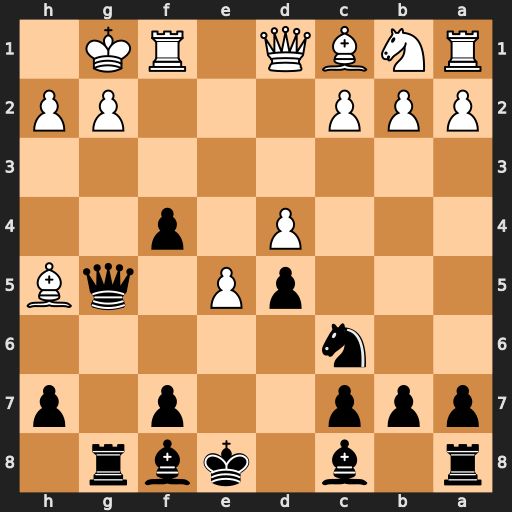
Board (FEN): r1b1kbr1/ppp2p1p/2n5/3pP1qB/3P1p2/8/PPP3PP/RNBQ1RK1
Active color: b
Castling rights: q
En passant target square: -
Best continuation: Qxg2#